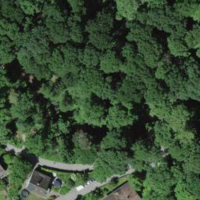
EUNIS habitat code: 41
Species observed at this site:
Geum urbanum